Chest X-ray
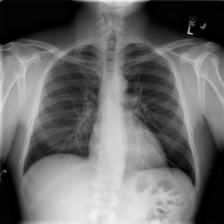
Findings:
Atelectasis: negative
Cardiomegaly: negative
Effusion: negative
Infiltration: negative
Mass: negative
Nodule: negative
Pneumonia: negative
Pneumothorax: negative
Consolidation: negative
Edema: negative
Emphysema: negative
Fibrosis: negative
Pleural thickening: negative
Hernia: negative